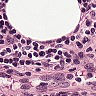
Metastatic tissue present: no